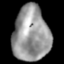
Tissue: lung
Cell type: T cells
Senescence score: 0.1766
Nuclear area (px): 1959
Mean DAPI intensity: 151.963